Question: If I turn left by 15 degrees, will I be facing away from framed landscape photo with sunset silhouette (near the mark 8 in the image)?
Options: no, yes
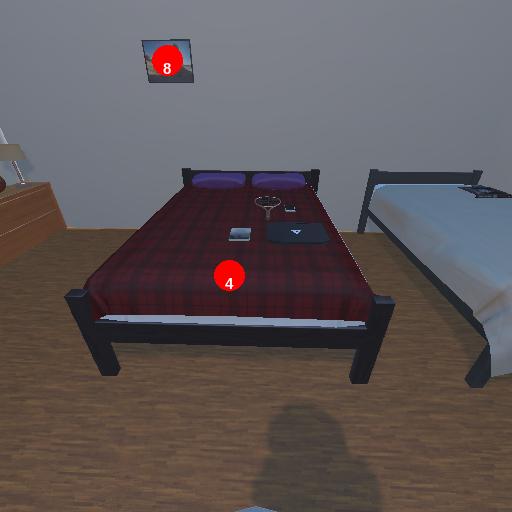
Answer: no